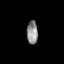
Tissue: lung
Cell type: Epithelial cells
Senescence score: 0.2341
Nuclear area (px): 260
Mean DAPI intensity: 138.569